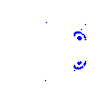
Particle: pion